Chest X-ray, AP view. Patient: 43 years old, sex F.
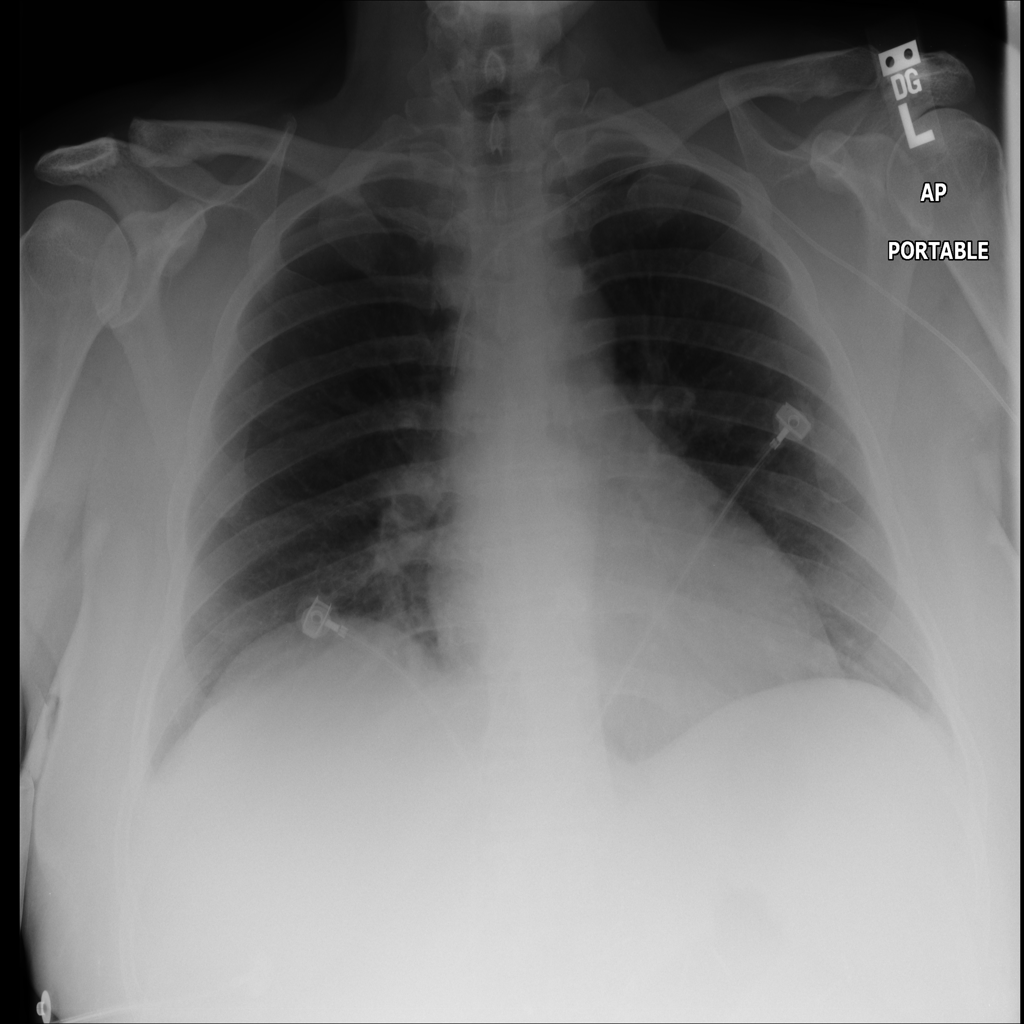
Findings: No Finding